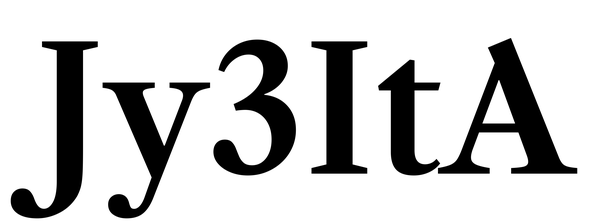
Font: LibreCaslonText_SemiBold